Interaction volume radius: 5 \u00c5
Interaction volume height: 35 \u00c5
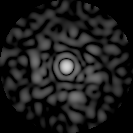
Disorder parameter: 0.8728